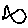
Label: fish